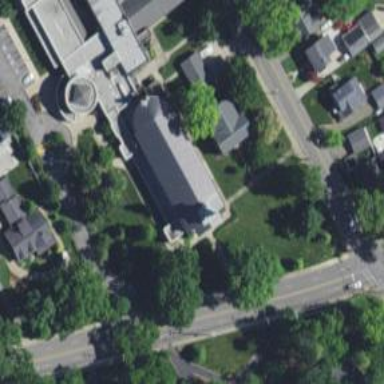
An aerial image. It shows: Church which is place of worship.